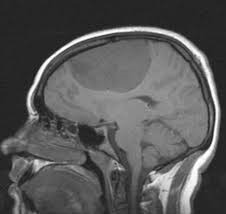
Label: meningioma